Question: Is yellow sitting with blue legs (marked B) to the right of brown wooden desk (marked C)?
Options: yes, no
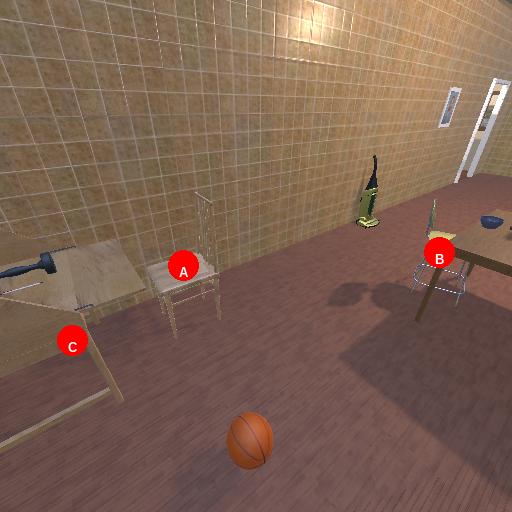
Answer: yes